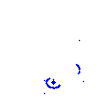
Particle: proton